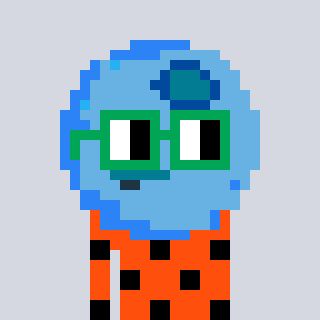
a pixel art character with square green glasses, a blueberry-shaped head and a orange-colored body on a cool background